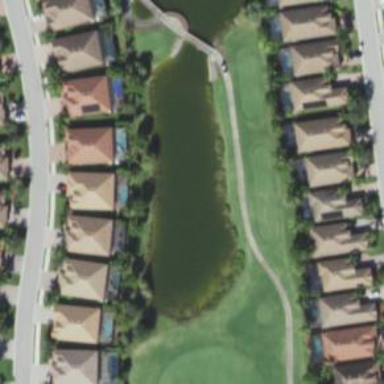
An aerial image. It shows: Water hazard on golf course. The hazard is natural water feature.